Interaction volume radius: 5 \u00c5
Interaction volume height: 15 \u00c5
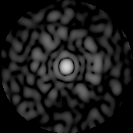
Disorder parameter: 0.8499